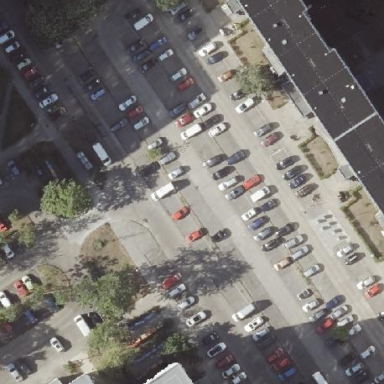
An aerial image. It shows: Street-side parking area.